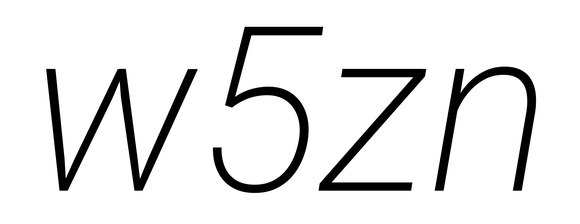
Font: Roboto-Italic_ExtraLight_Italic